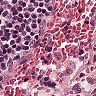
Metastatic tissue present: no